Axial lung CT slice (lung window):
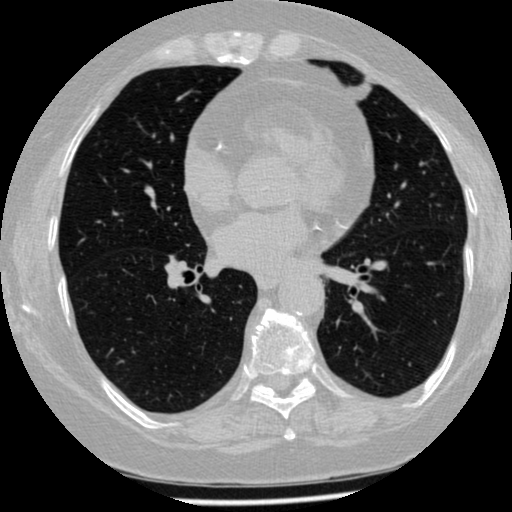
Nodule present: no